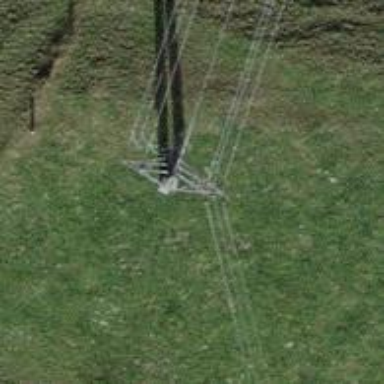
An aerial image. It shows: Power pole.